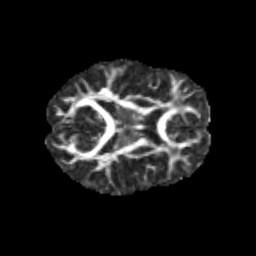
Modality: FA
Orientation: axial
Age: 10
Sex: male
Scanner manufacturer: siemens
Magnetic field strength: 3 T
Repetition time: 3.8 s
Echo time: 0.07 s